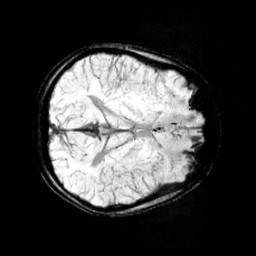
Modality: minIP
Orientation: axial
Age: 11
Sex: female
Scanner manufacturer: siemens
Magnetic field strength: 3 T
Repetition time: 0.027 s
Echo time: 0.02 s